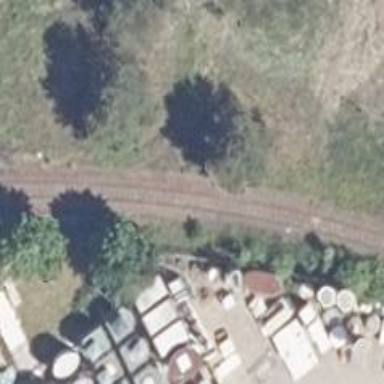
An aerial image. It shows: Abandoned railway.